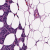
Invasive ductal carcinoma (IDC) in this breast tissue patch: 1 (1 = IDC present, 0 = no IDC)